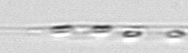
Label: Rhizosolenia